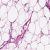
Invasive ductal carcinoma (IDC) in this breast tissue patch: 0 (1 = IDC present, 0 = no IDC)